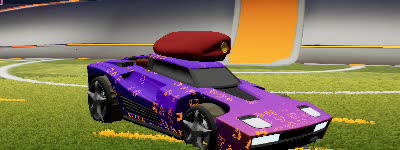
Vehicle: breakout